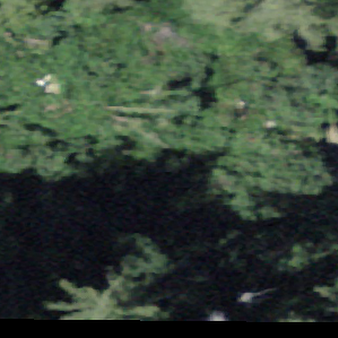
Label: other